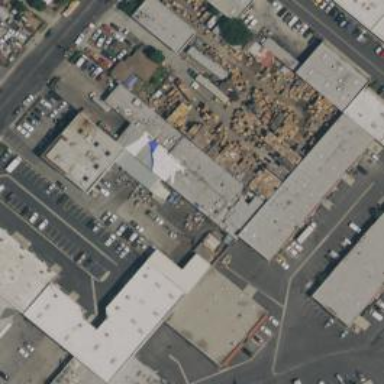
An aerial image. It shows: Warehouse building.